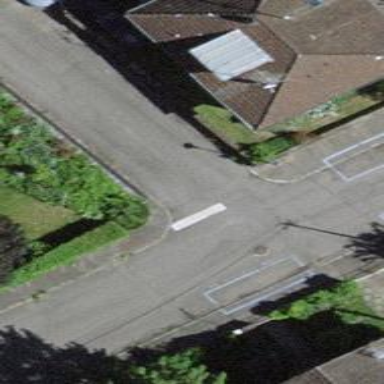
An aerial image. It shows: Road with stop sign.